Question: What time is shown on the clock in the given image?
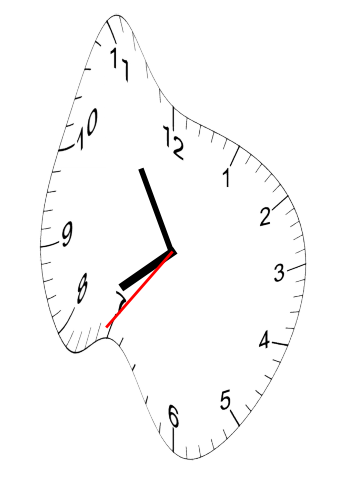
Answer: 07:54:36